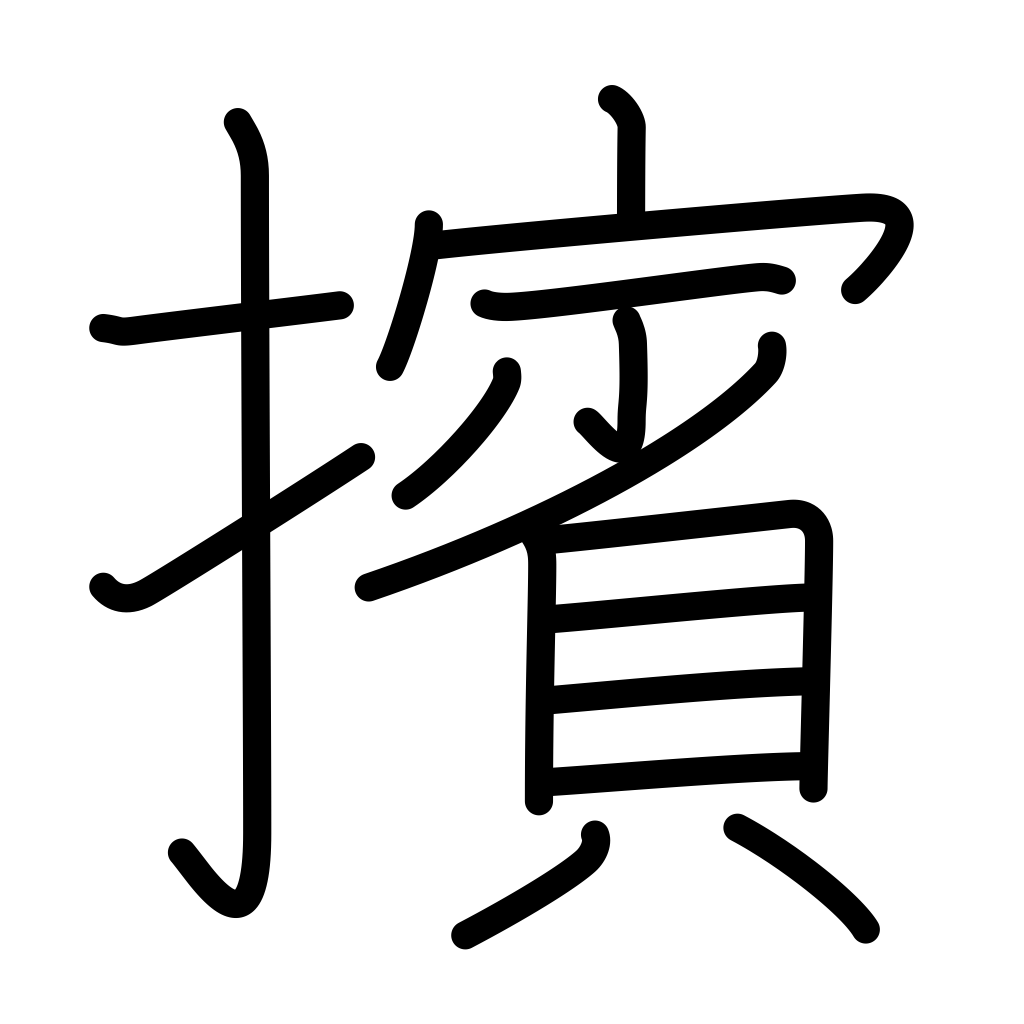
Meaning: reject